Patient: sex F, age 63
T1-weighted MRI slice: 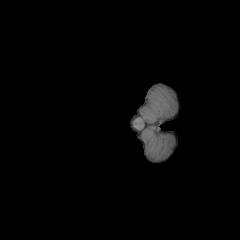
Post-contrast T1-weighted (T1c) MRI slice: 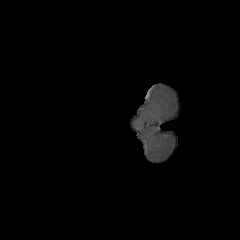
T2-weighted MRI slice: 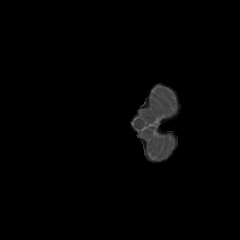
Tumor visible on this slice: no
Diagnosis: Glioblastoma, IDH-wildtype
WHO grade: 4